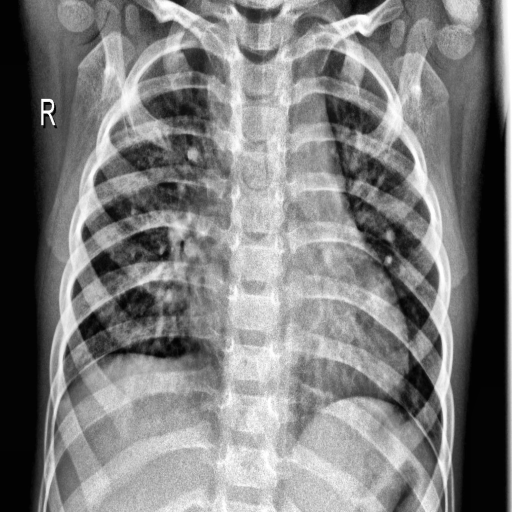
Finding: PNEUMONIA